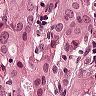
Metastatic tissue present: yes